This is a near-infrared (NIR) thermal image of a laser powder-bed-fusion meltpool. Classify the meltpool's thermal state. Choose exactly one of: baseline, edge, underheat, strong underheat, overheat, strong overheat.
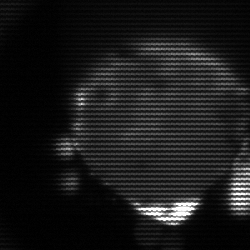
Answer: edge